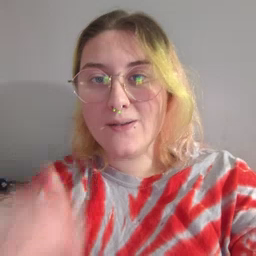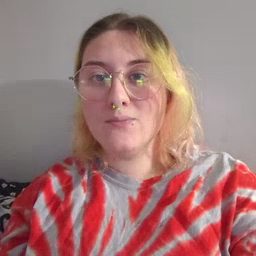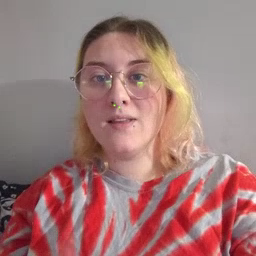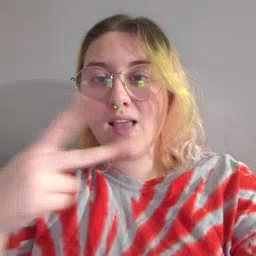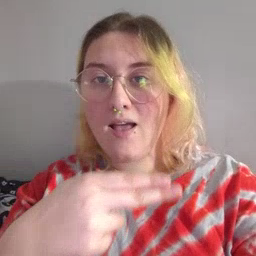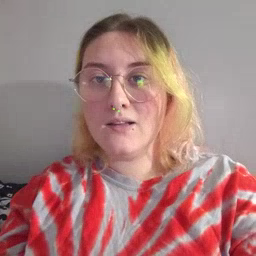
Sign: cut